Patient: sex M, age 31
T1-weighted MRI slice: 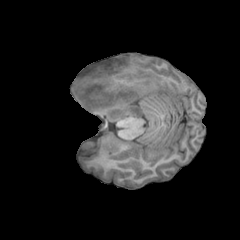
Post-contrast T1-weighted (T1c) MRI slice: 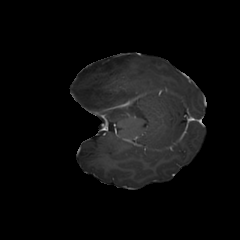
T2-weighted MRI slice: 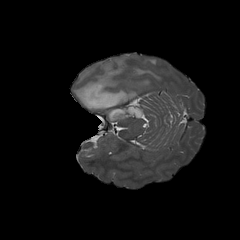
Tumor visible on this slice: yes
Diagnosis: Astrocytoma, IDH-mutant
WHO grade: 3